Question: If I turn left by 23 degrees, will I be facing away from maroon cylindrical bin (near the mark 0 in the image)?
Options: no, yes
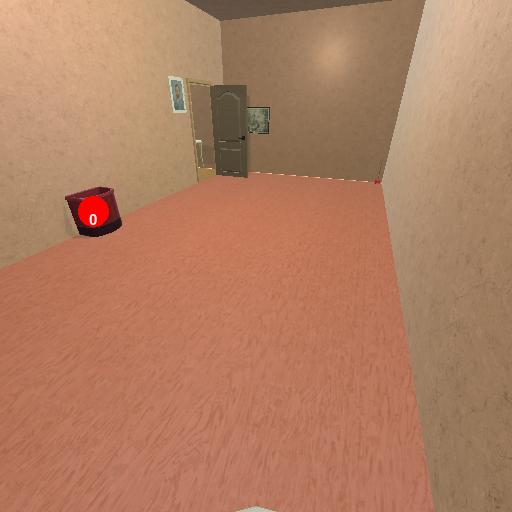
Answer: no